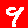
Digit: 9